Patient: sex M, age 64
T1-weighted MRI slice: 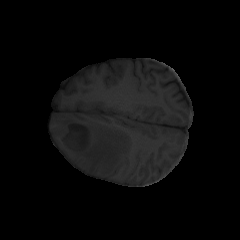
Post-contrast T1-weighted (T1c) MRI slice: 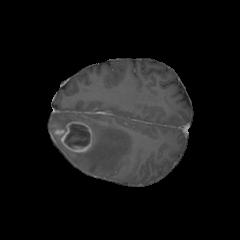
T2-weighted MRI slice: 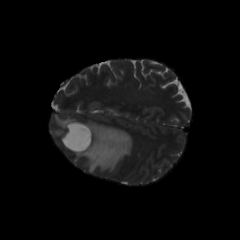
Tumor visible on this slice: yes
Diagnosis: Astrocytoma, IDH-mutant
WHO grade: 3